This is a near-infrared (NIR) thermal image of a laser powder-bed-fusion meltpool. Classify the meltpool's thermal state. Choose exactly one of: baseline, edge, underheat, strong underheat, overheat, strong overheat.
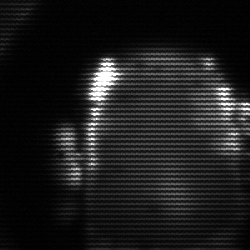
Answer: baseline